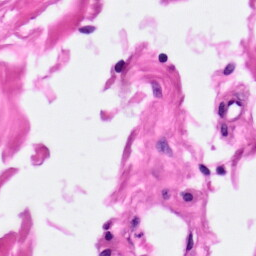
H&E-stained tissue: Pancreatic